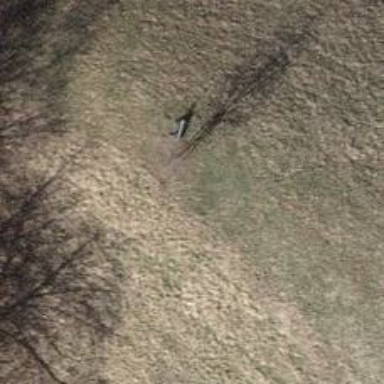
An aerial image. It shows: Bench for seating.